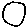
Label: circle